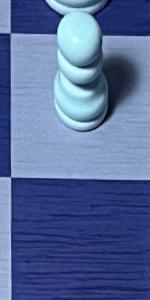
Label: Empty